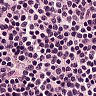
Metastatic tissue present: no